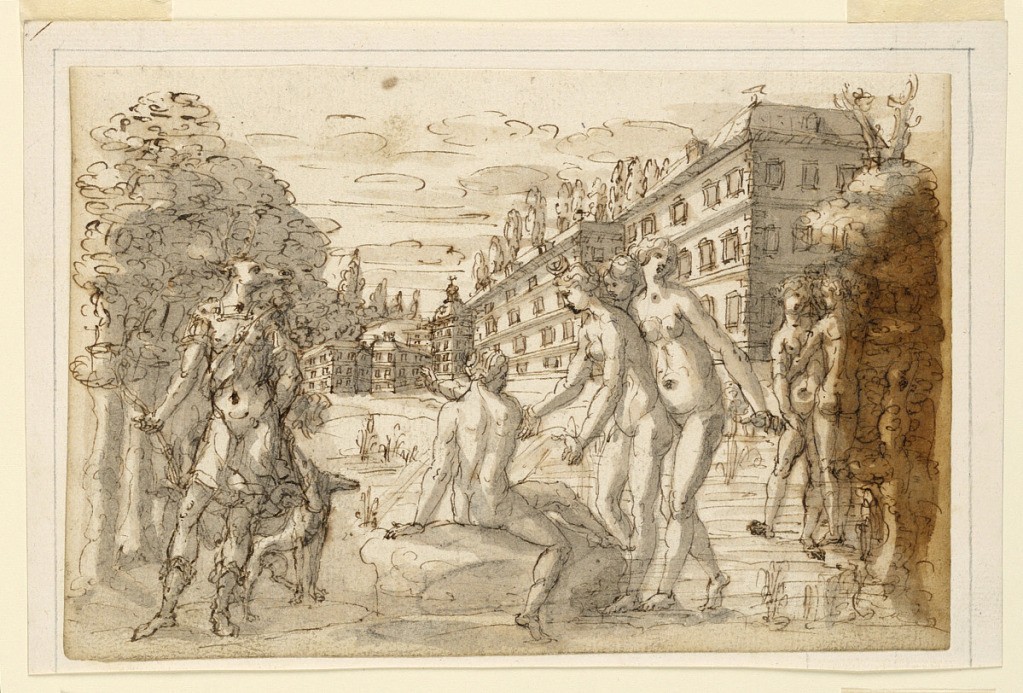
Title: Project for a Relief
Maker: Leonardo Scaglia, French, active Italy, 1640 – 1650
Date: About 1650
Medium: Black chalk, pen, and brown ink with grey ink wash
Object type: Drawing
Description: Horizontal rectangle. The goddess and her companions in a pond in the park of a castle. Actaeon, having a stag's head, stands beside, at left.